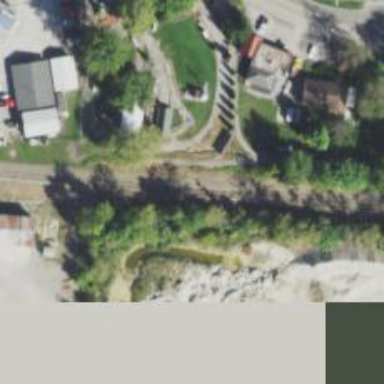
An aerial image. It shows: Railway track.